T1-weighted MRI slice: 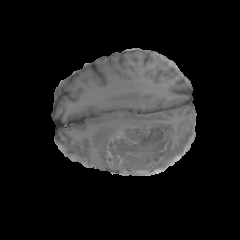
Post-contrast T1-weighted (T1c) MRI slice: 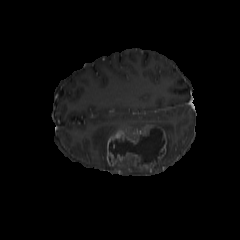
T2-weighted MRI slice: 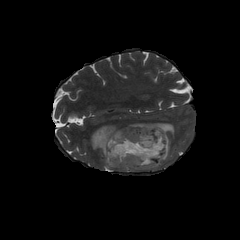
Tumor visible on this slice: yes